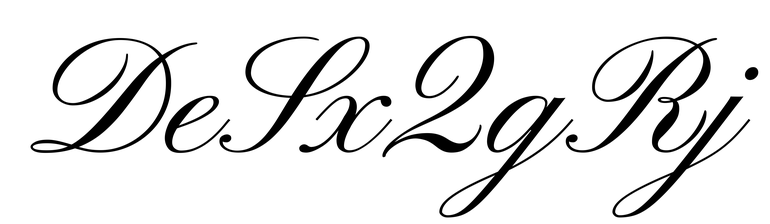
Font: PinyonScript-Regular